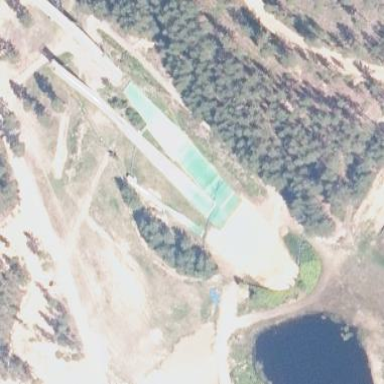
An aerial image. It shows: Pitch with artificial turf used for ski jumping. The area includes ski jump landing.